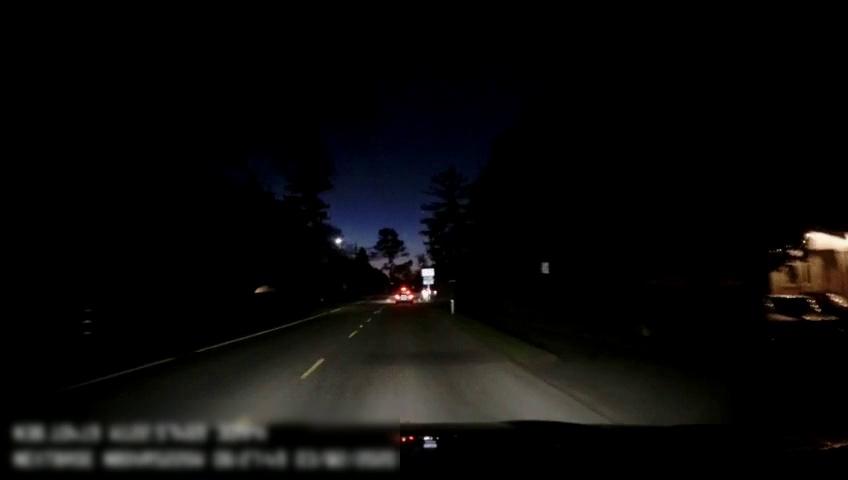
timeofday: Night
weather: Cloudy
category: Drivable Space
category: Vehicles | Car
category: Lanes | Opposite Lane
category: Lanes | Current Lane
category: Traffic | Signs
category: Traffic | Signs